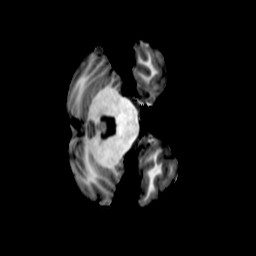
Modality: T1w
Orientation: axial
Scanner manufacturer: ge
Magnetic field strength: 3 T
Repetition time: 0.00766 s
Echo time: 0.003476 s